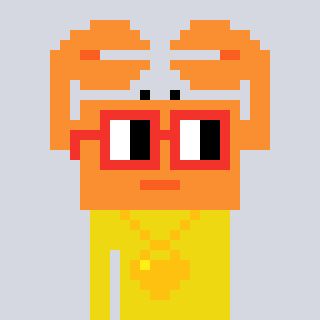
a pixel art character with square red glasses, a crab-shaped head and a yellow-colored body on a cool background